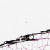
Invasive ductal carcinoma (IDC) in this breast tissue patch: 0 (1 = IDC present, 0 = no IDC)